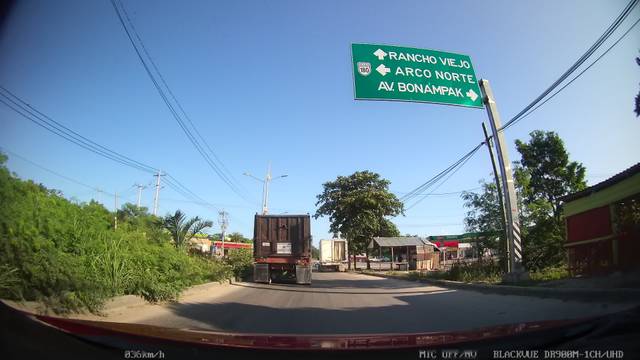
Region: Mexico
Coordinates: 21.203, -86.84